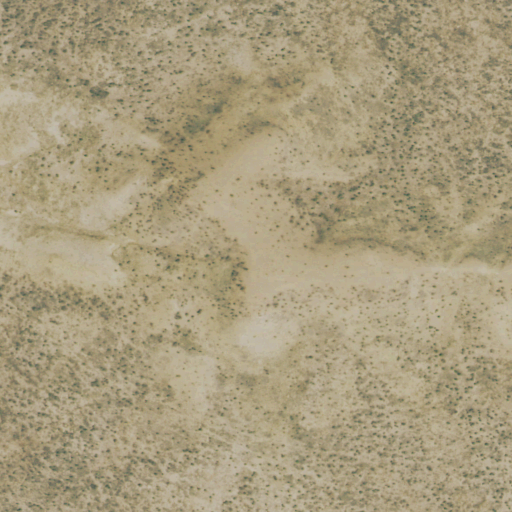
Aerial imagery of mountains in Colorado named Badger Hills containing only grassland